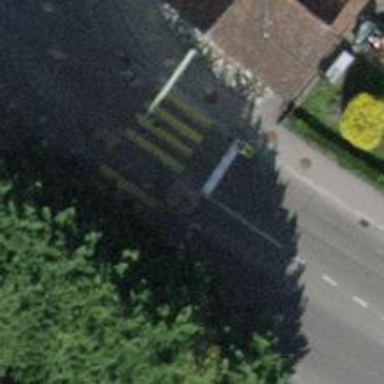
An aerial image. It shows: Zebra crossing with uncontrolled intersection and pedestrian island.